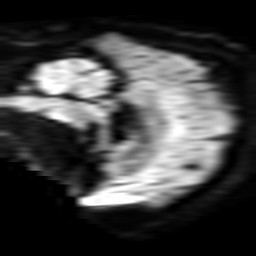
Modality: TRACE
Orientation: sagittal
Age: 51
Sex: male
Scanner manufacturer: philips
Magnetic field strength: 3 T
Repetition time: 3.332 s
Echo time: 0.076 s